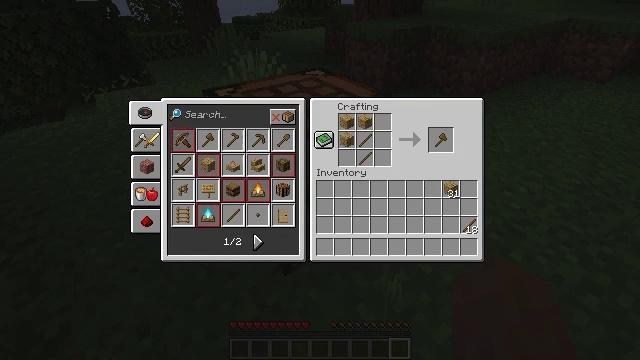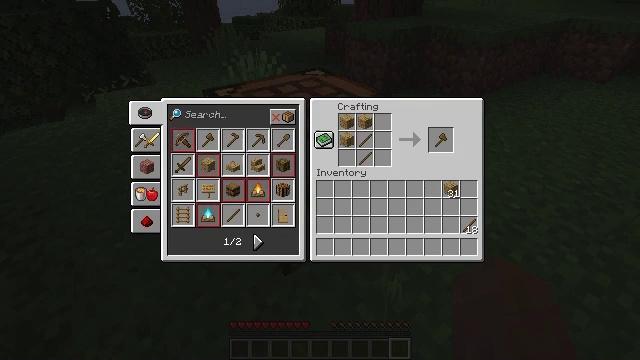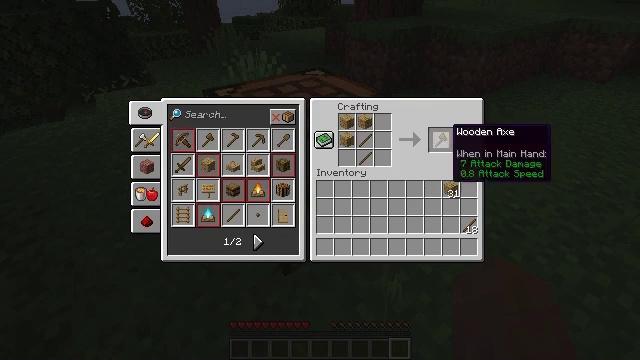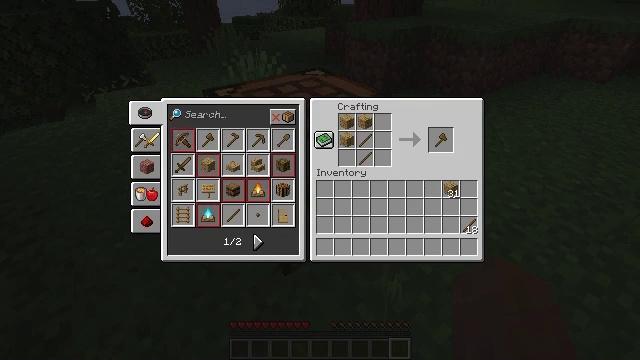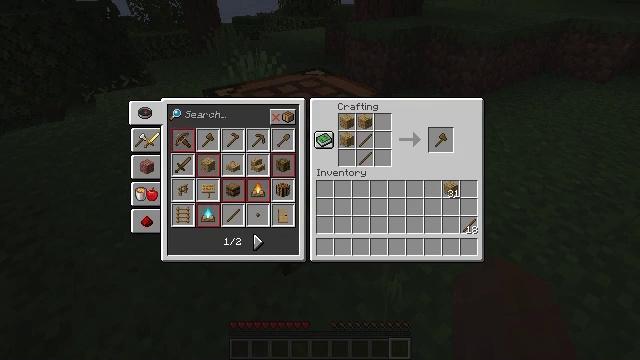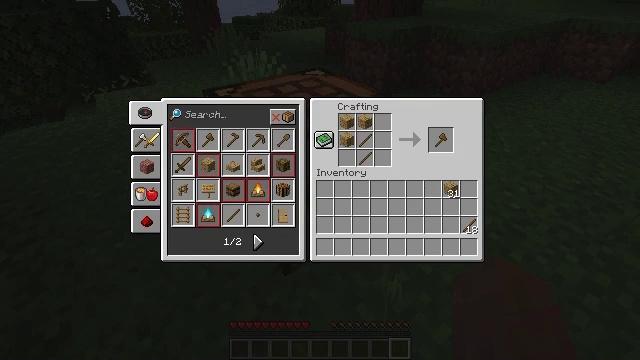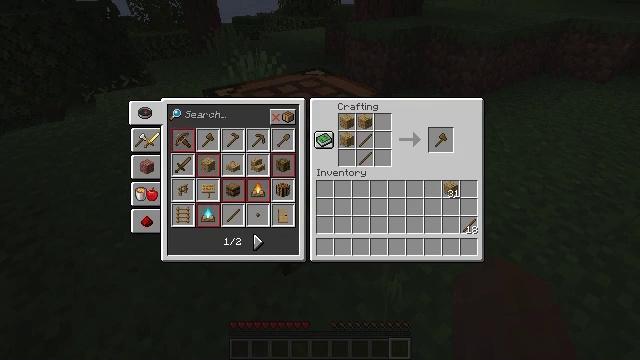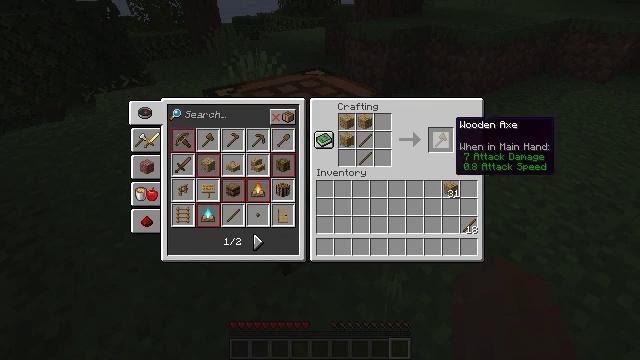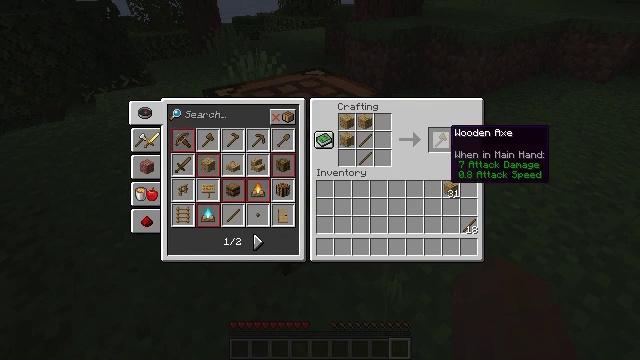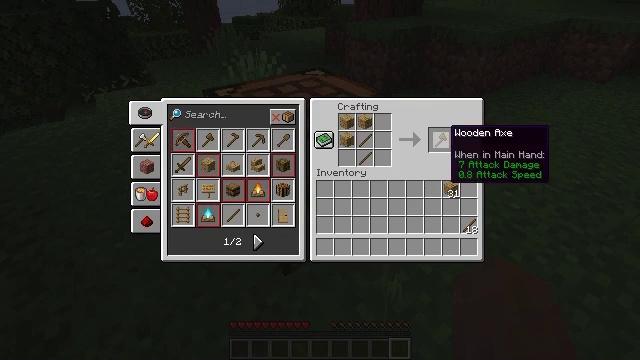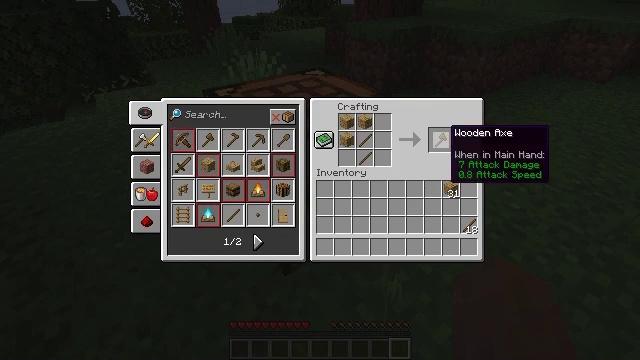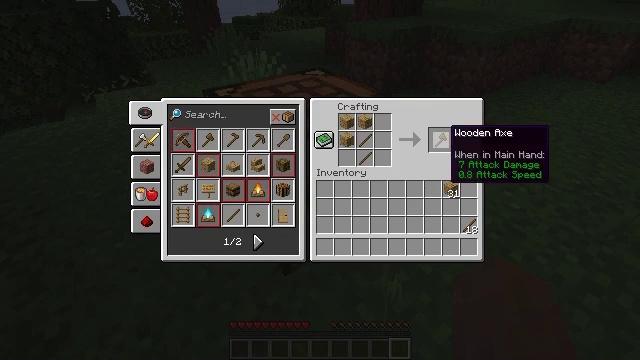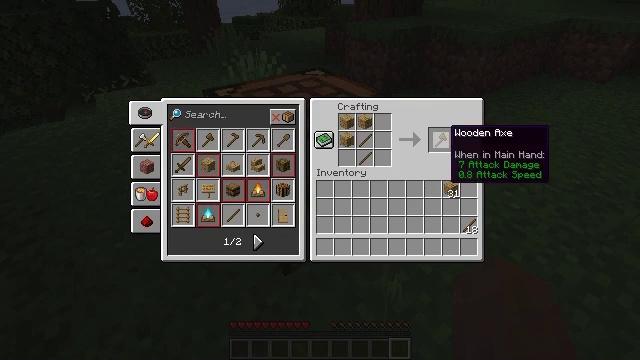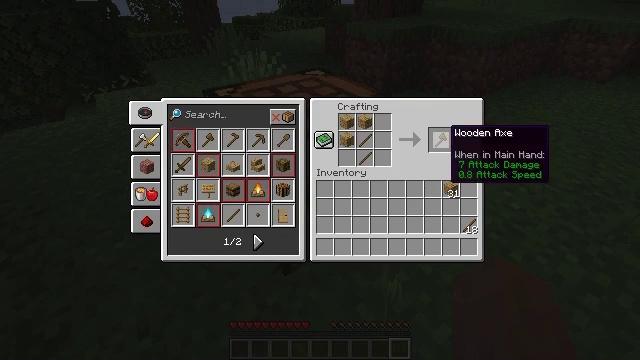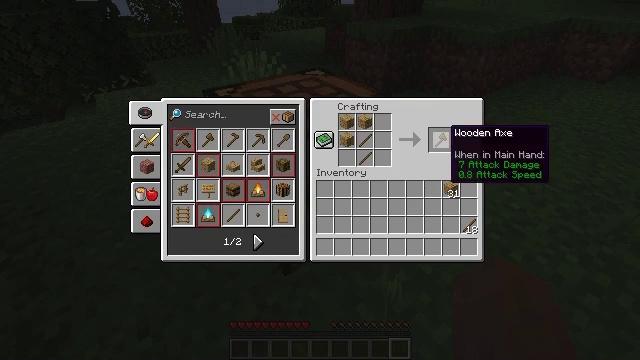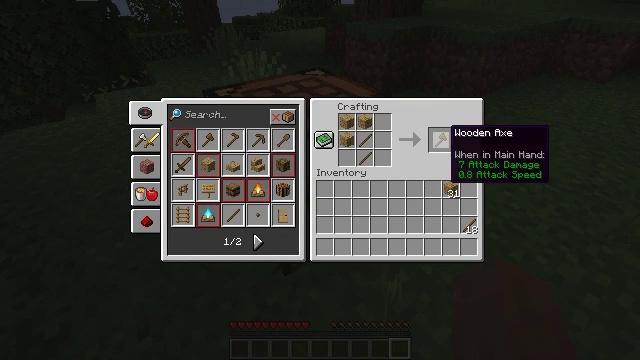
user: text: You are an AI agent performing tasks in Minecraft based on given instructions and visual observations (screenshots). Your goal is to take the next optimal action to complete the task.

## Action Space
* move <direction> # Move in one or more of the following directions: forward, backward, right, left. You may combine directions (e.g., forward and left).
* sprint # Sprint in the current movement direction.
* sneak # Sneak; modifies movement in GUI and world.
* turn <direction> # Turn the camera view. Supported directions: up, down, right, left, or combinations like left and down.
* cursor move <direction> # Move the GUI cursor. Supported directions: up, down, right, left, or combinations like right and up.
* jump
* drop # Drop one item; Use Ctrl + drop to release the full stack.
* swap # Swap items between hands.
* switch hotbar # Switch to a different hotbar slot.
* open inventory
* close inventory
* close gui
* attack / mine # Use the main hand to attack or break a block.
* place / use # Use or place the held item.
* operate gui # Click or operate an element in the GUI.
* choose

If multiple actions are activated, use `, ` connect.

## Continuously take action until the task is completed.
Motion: motion action
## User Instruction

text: Craft a wooden axe.
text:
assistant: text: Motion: no_op
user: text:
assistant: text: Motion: cursor move up
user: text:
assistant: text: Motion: cursor move up
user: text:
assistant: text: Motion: no_op
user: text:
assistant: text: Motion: no_op
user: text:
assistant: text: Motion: no_op
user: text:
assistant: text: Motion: no_op
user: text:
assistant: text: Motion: cursor move down
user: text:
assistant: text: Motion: no_op
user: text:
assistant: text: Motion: no_op
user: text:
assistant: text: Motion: no_op
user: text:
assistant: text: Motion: sneak
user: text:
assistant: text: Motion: sneak
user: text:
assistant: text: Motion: sneak
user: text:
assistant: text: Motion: sneak
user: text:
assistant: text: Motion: sneak
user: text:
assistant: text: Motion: sneak
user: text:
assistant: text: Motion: sneak, operate gui
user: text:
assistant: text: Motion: sneak, operate gui
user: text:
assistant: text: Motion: sneak
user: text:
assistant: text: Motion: sneak
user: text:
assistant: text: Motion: sneak
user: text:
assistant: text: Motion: sneak
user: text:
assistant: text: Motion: sneak, cursor move left and down
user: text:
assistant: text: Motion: sneak, cursor move left
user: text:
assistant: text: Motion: sneak, cursor move left
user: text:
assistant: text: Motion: sneak, cursor move left
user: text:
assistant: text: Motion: cursor move left
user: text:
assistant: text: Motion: cursor move left and up
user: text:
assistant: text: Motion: cursor move left